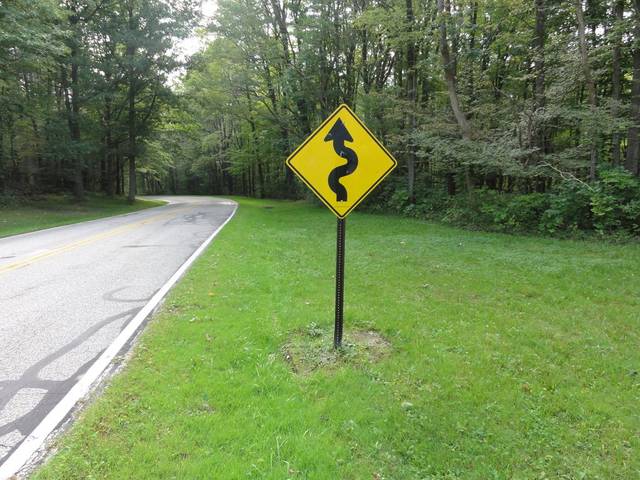
Region: United States
Coordinates: 41.311, -81.62